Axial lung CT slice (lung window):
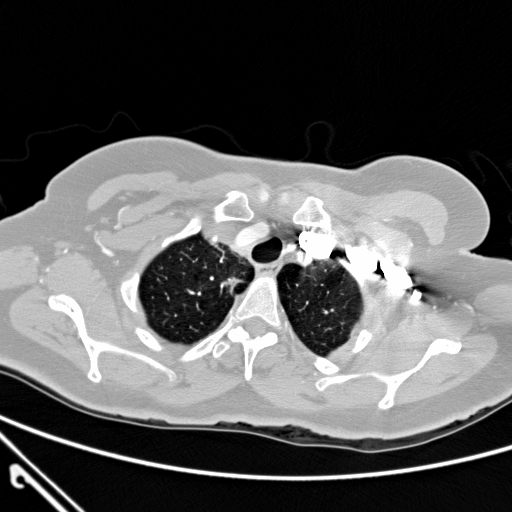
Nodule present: no